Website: lowes
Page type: newsletter-management
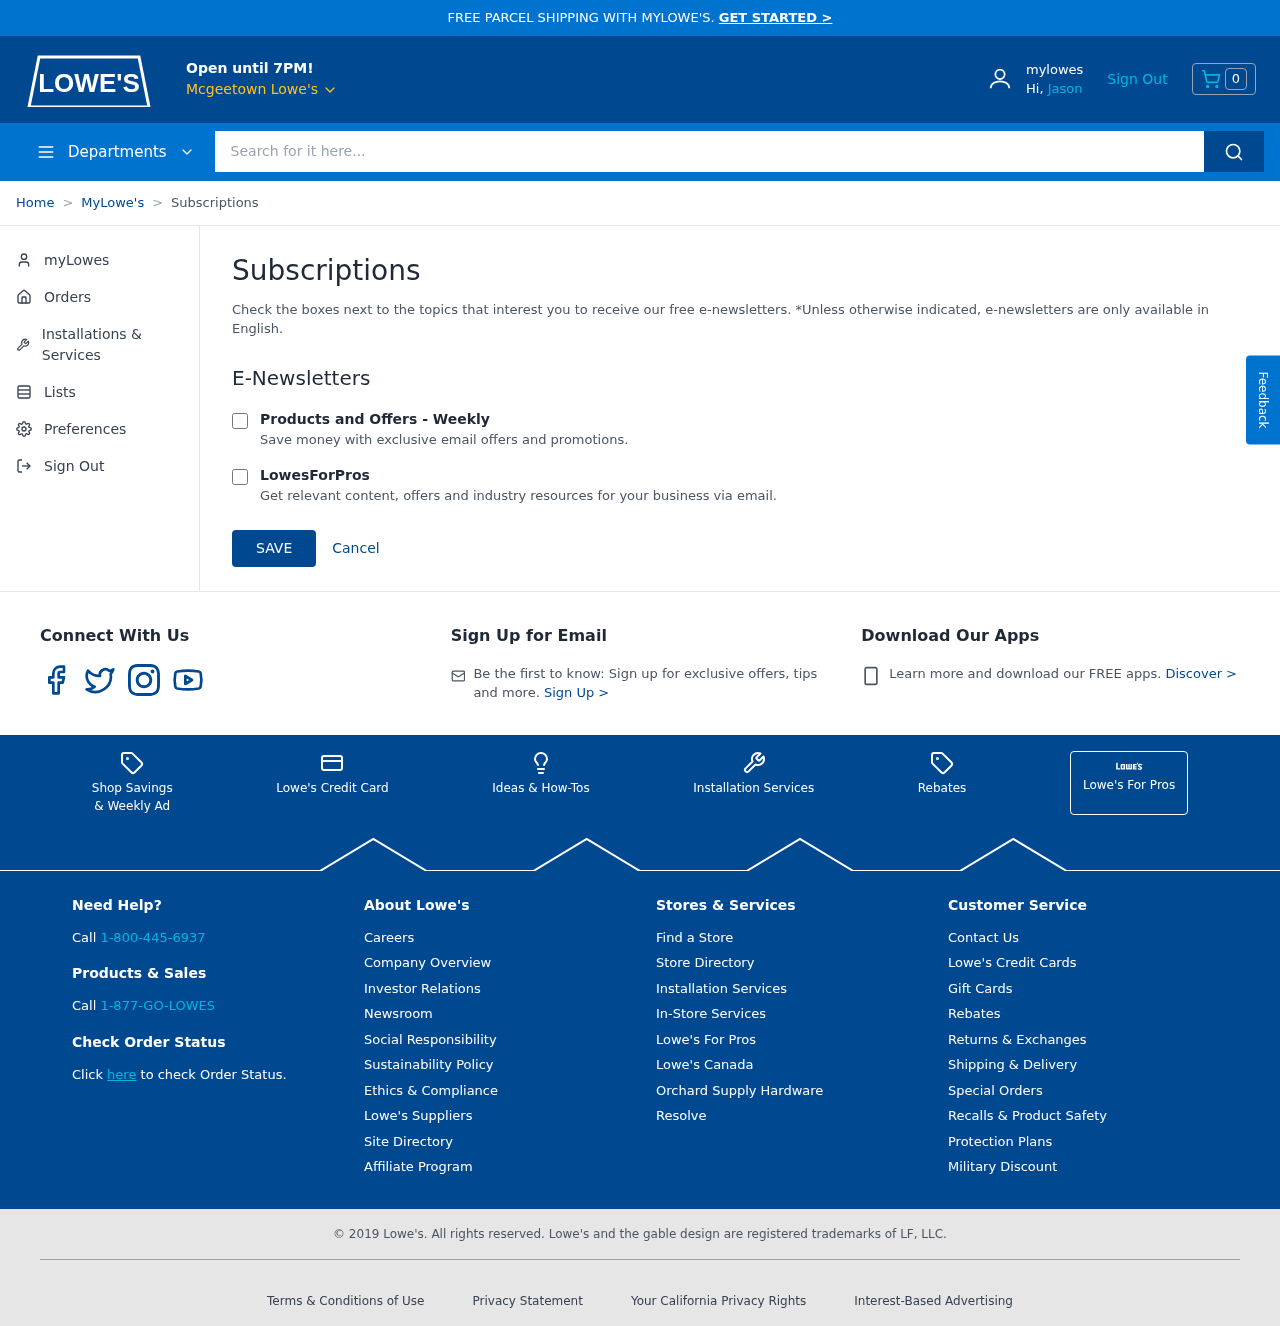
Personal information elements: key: PII_CITY
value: Mcgeetown Lowe's
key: PII_FIRSTNAME
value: Jason
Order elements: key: ORDER_NUM_ITEMS
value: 0
Search elements: key: HEADER_SEARCH
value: Search for it here...